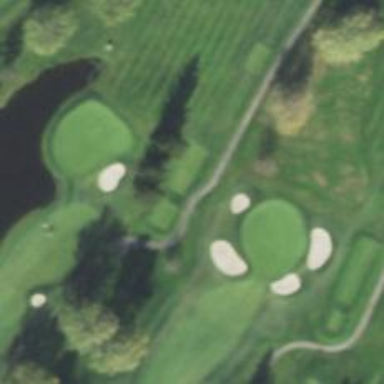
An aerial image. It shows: Path for both road and golf.